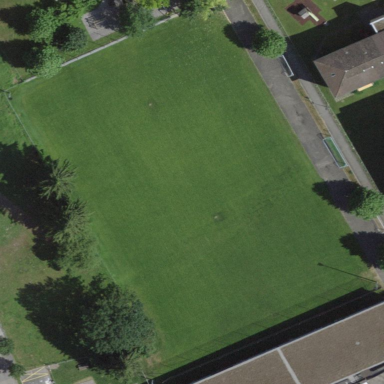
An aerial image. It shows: Grass pitch designated for soccer.